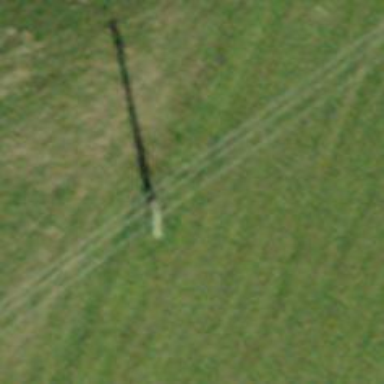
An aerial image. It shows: Minor power line.